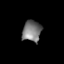
Tissue: lung
Cell type: Epithelial cells
Senescence score: 0.1992
Nuclear area (px): 390
Mean DAPI intensity: 119.562